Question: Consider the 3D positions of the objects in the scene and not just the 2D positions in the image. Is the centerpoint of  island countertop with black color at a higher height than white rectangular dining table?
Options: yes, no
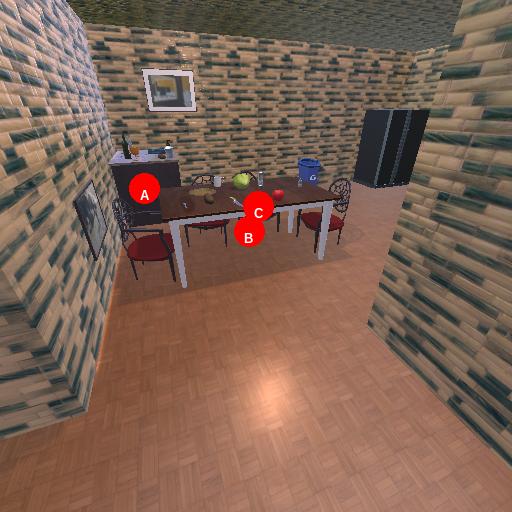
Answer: yes